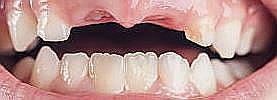
Condition: hypodontia